Aerial crown-view tile of a tropical tree (Barro Colorado Island, Panama), acquired 20250715:
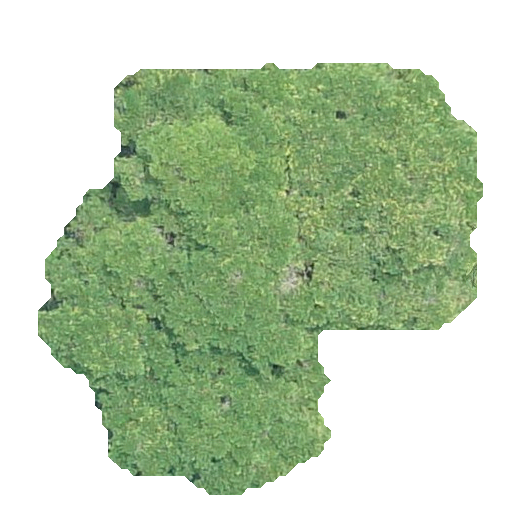
Species: Terminalia amazonia
GBIF accepted scientific name: Terminalia amazonica
Crown area: 197.997 m²